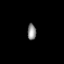
Tissue: prostate
Cell type: NK cells
Senescence score: 0.7768
Nuclear area (px): 135
Mean DAPI intensity: 140.874